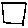
Label: square